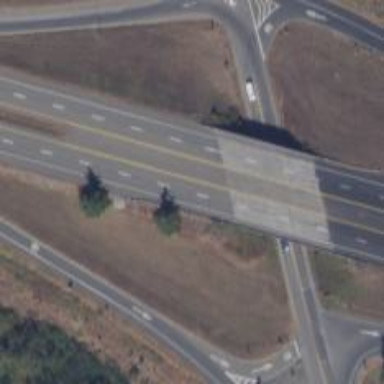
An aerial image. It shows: Trunk road bridge.